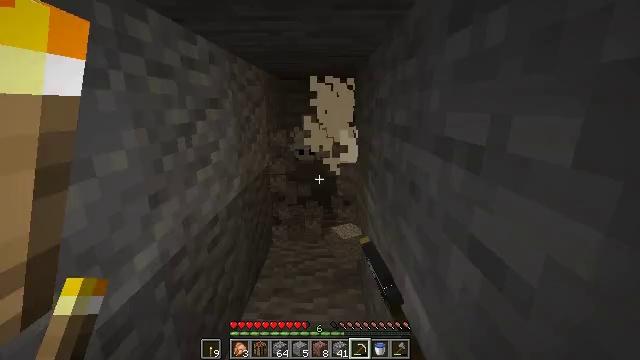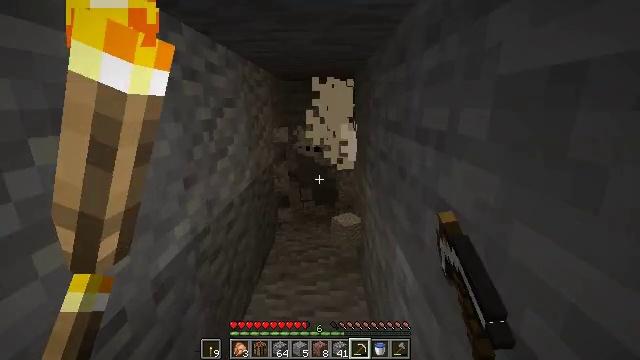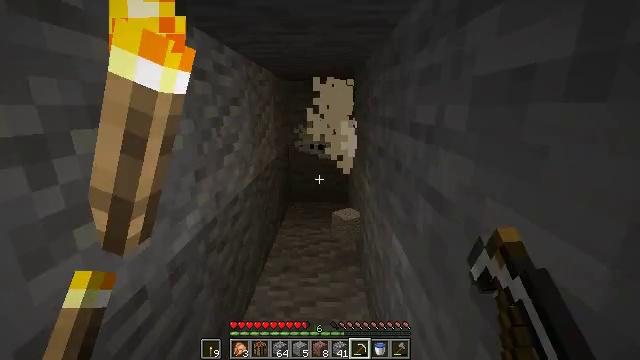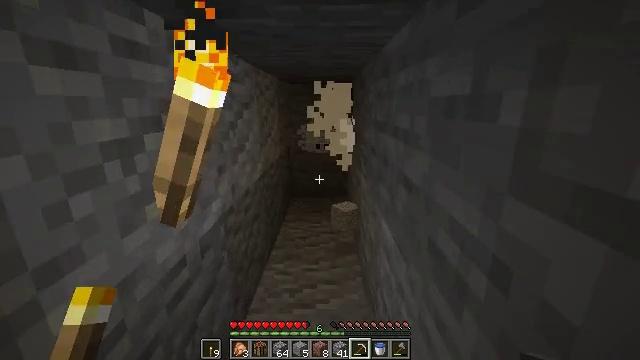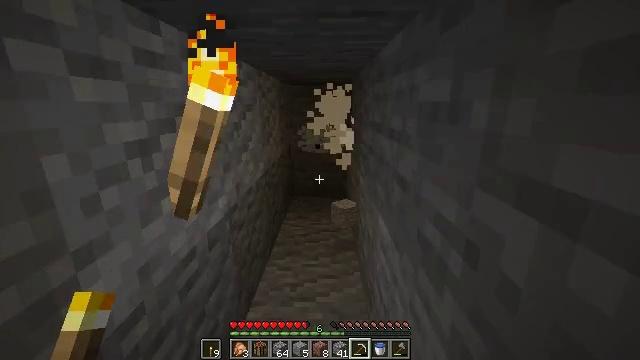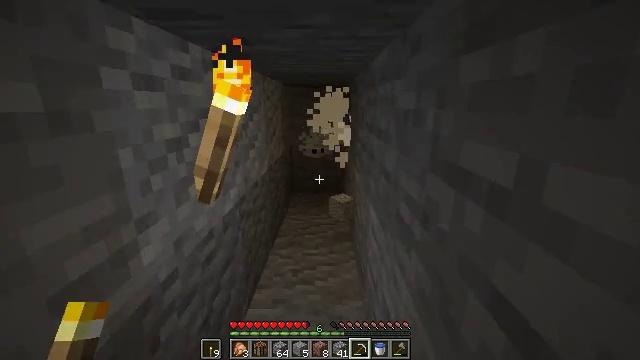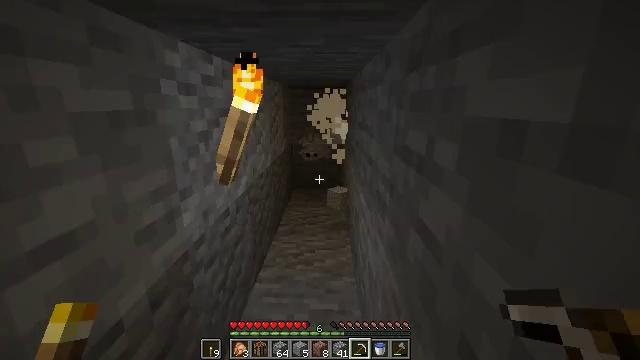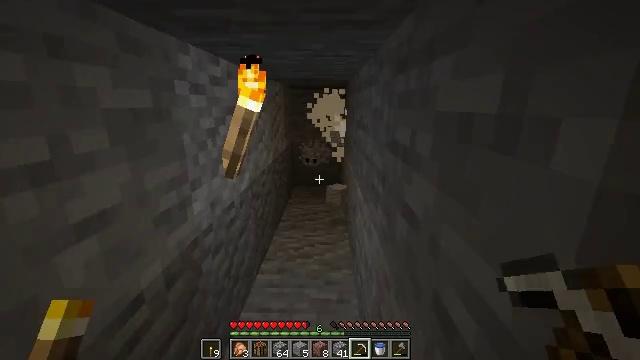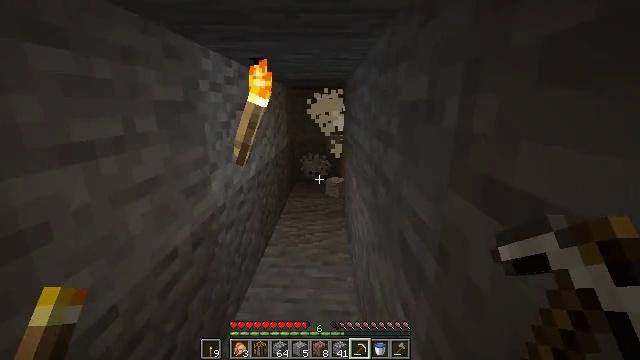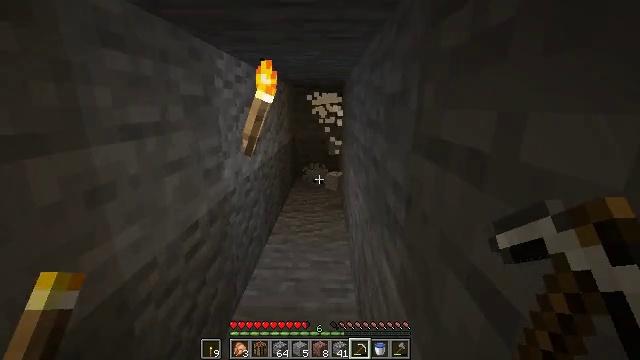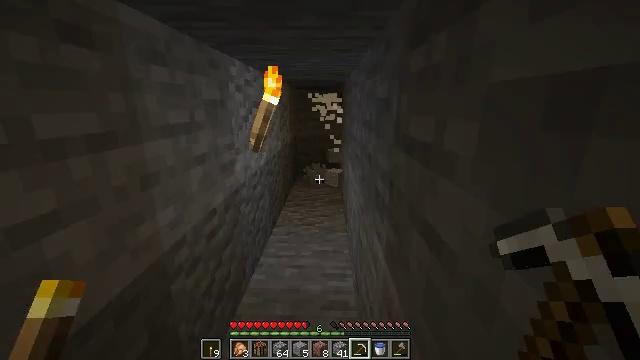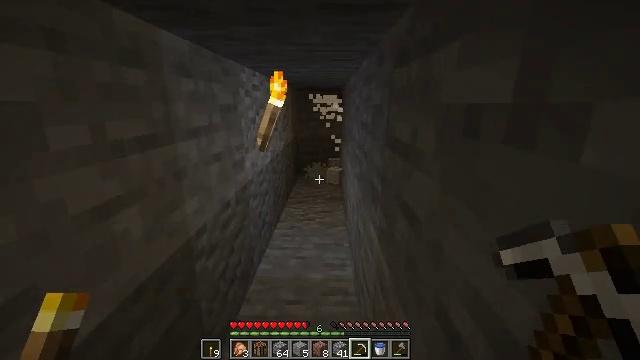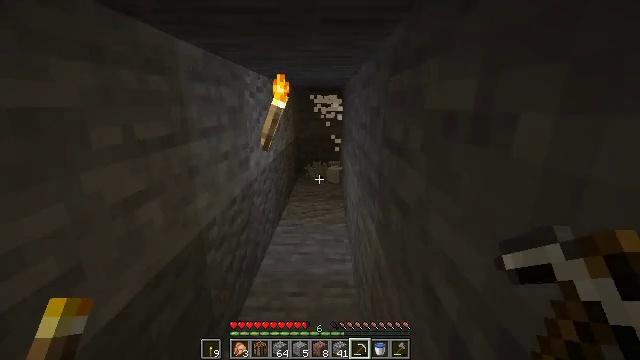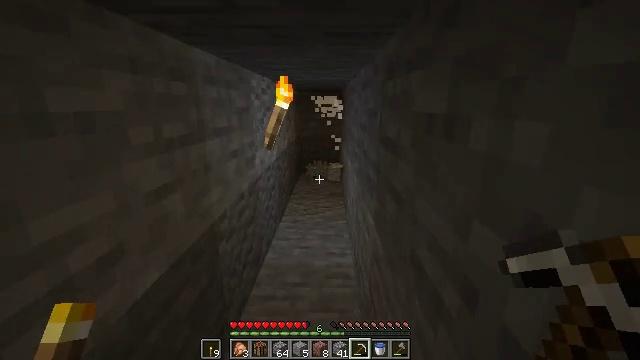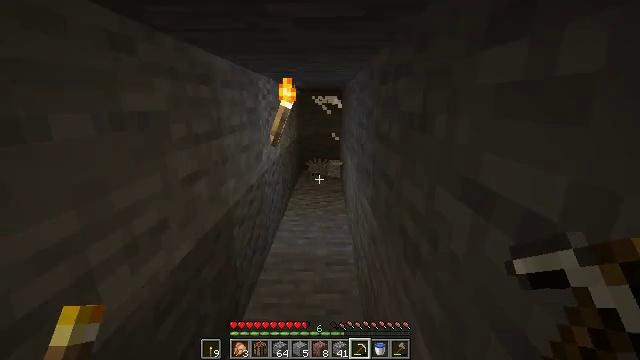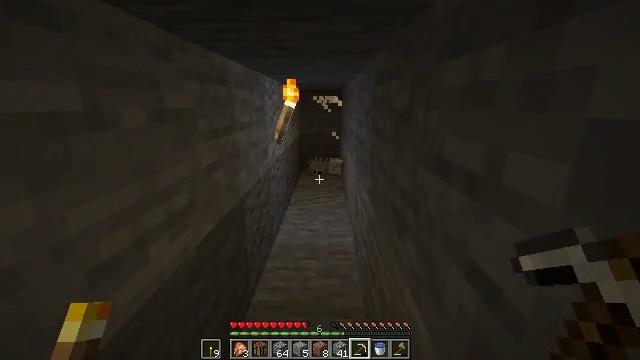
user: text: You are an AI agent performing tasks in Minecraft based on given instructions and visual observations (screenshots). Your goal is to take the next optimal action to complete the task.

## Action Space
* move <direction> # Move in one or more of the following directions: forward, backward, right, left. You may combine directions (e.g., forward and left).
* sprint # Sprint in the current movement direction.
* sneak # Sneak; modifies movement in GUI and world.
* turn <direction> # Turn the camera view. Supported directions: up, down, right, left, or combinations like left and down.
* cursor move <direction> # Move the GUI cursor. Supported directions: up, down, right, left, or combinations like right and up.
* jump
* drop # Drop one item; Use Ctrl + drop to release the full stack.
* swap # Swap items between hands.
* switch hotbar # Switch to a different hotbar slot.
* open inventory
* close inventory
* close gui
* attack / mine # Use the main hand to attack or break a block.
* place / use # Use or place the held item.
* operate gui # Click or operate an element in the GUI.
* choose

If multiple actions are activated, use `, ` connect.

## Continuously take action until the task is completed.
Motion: motion action
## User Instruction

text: Hunt the silverfish.
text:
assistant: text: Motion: move back
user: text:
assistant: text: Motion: move back
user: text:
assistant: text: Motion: move back
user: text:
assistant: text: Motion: move back
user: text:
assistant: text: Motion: move back
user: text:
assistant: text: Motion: move back
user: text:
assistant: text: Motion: move back
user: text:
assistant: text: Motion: move back
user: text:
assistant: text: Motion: move back
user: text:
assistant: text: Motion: move back
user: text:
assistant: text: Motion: move back
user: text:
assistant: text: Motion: move back
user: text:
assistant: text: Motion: move back
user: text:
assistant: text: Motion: move back
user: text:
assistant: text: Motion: move back
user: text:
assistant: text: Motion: move back
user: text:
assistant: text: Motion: move back
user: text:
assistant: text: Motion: move back
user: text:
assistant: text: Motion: move back
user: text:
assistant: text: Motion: move back
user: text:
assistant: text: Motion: move back
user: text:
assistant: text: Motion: move back
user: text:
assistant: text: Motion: move back
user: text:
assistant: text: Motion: move back
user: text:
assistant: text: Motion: no_op
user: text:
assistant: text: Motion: no_op
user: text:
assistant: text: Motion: no_op
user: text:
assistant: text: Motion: no_op
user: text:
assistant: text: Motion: no_op
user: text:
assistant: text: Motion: no_op